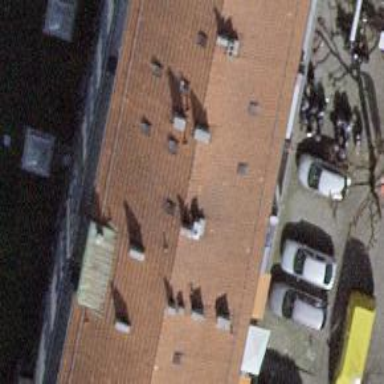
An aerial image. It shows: Motorcycle shop.